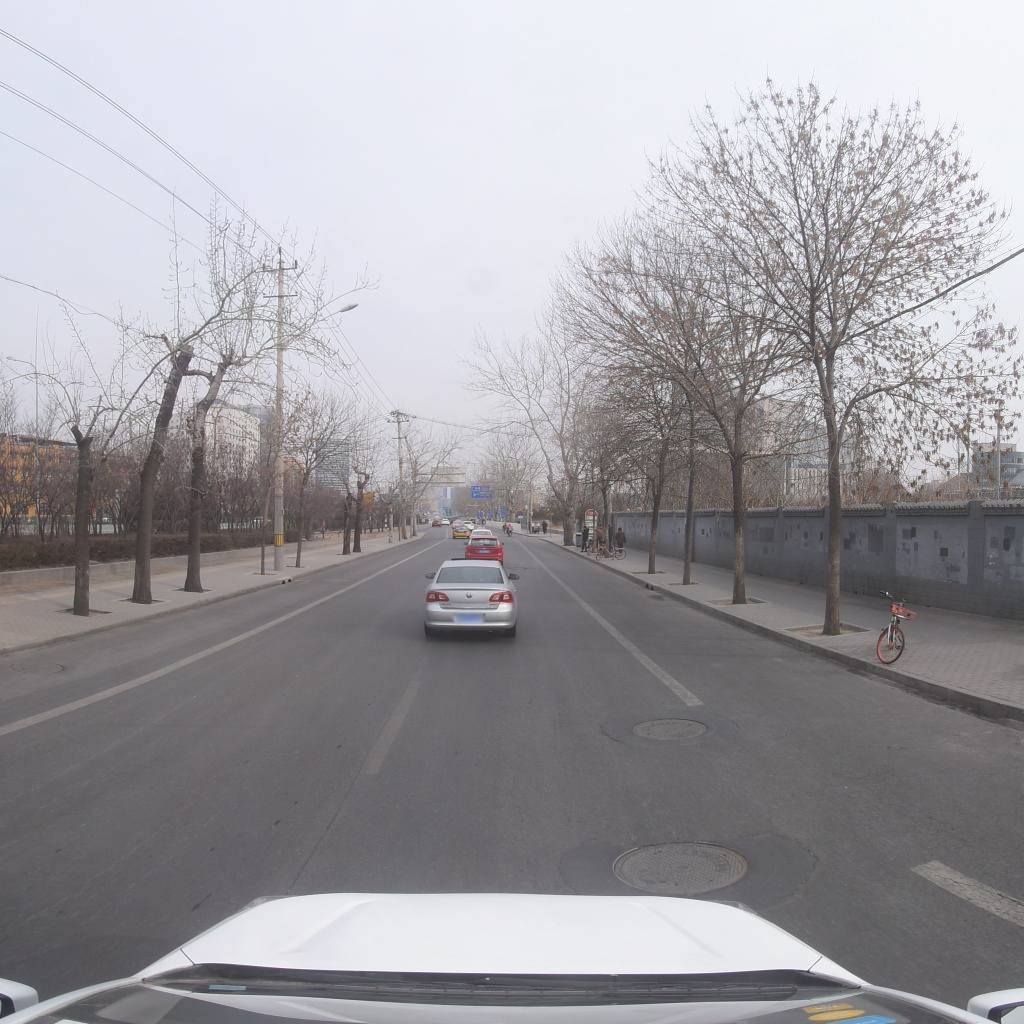
Region: Fengtai
Road damage annotations: longitudinal crack, manhole cover, manhole cover, manhole cover